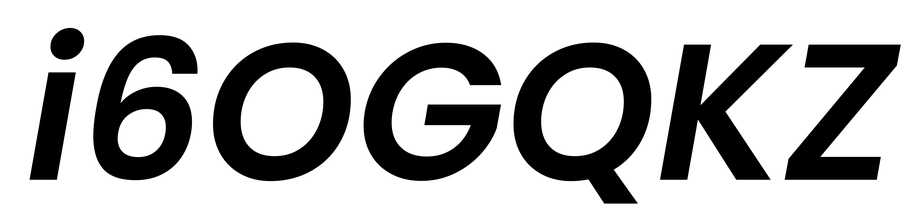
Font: Poppins-SemiBoldItalic